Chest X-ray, PA view. Patient: 34 years old, sex M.
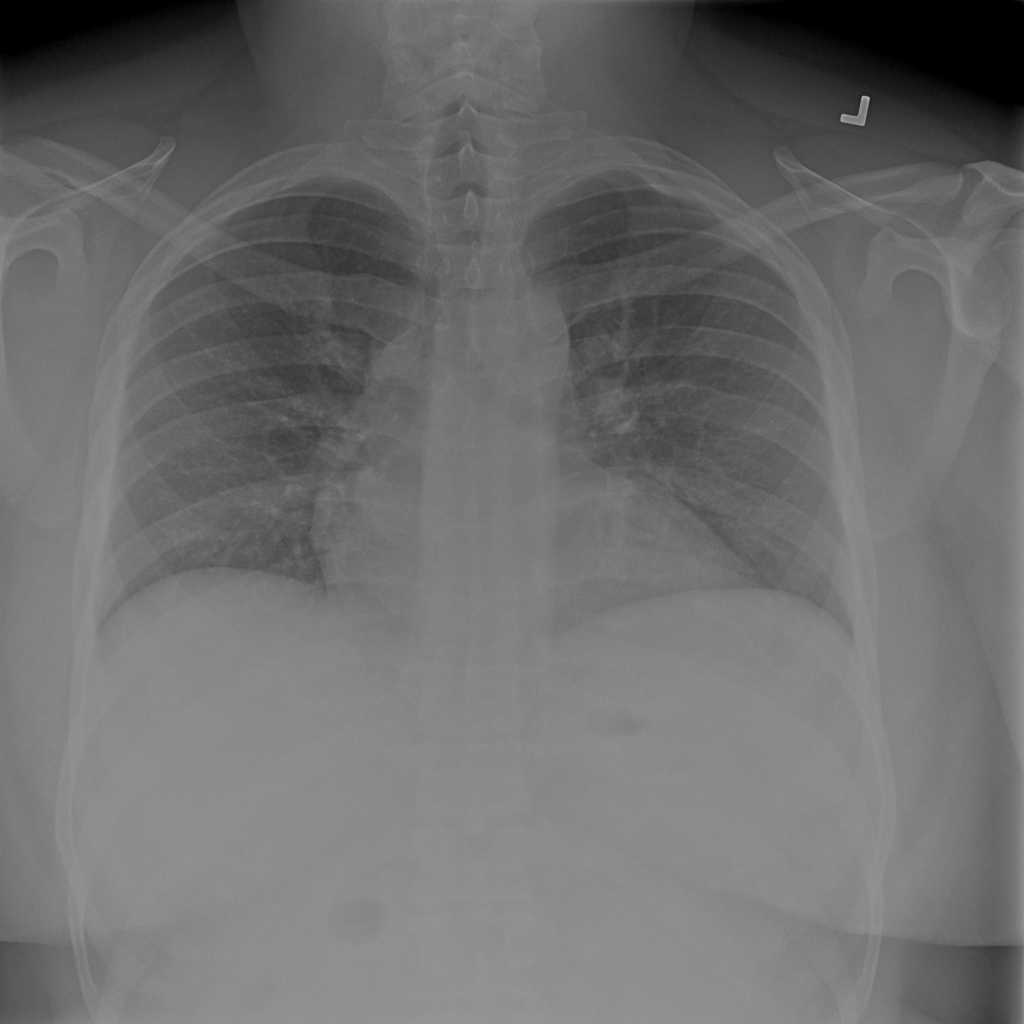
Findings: No Finding